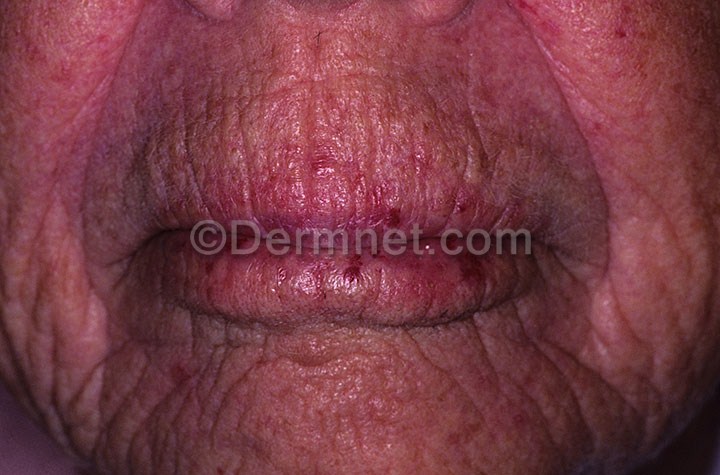
Disease: Lupus and other Connective Tissue diseases